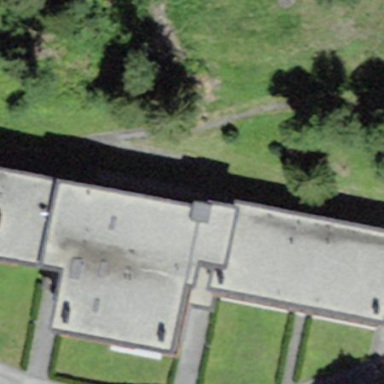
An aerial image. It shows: Building.